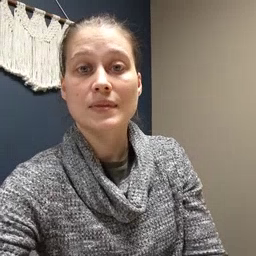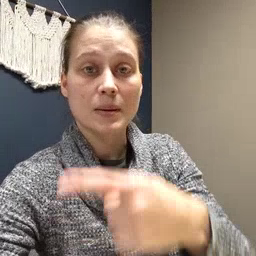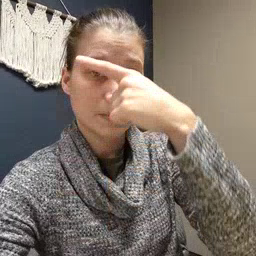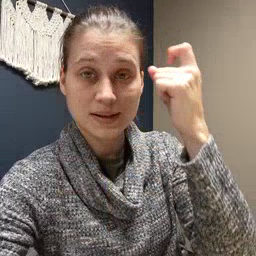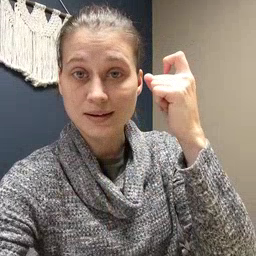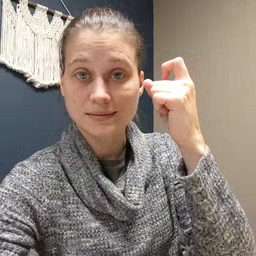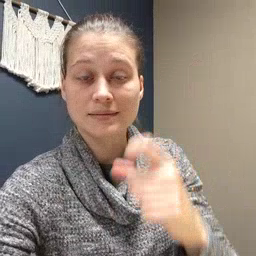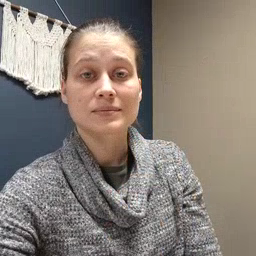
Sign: because